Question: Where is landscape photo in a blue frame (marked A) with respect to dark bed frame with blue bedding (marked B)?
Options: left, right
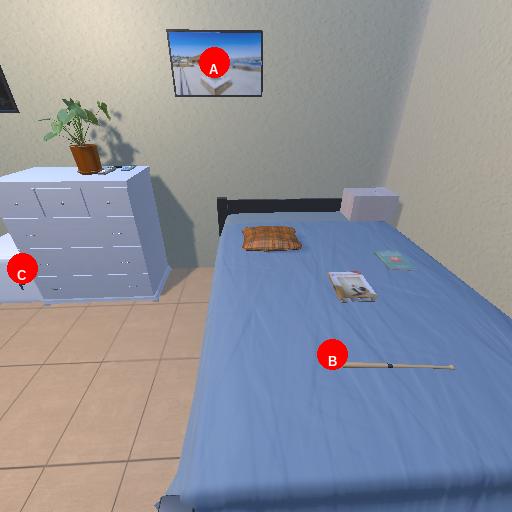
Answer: left